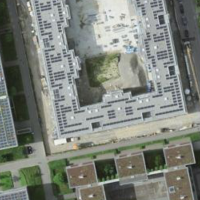
EUNIS habitat code: 54
Species observed at this site:
Echium vulgare